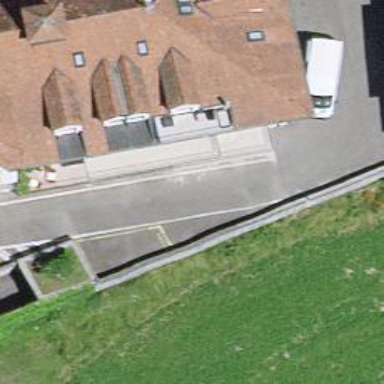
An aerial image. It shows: Group of garages.